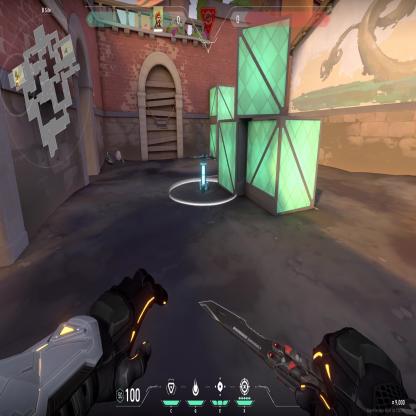
Label: planted spike